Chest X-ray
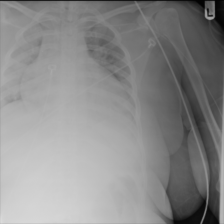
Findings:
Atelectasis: negative
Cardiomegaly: negative
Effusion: negative
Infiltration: positive
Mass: negative
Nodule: negative
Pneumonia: negative
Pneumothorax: negative
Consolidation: negative
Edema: positive
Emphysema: negative
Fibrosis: negative
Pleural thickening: negative
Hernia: negative